Question: I have a code which prints out one cell of a name in column 1 and 4 and the information corresponding to those names in column 2 and 3 which take up many rows.
The first file works well but all of the subsequent ones are printing one row lower than they should be. I have been playing with it and I imagine it is an easy fix of a +1 somewhere it shouldn't be or needing to take away the +1 for the following files.. but I cannot find it. Here is an image of what is happening. My code is provided below. Section (5) is where i print the info in columns 1 and 4. Any ideas?

'''
Option Explicit
Sub LoopThroughDirectory()
Dim objFSO As Object
Dim objFolder As Object
Dim objFile As Object
Dim MyFolder As String
Dim StartSht As Worksheet, ws As Worksheet
Dim WB As Workbook
Dim i As Integer
Dim LastRow As Integer, erow As Integer
Dim Height As Integer
Dim RowLast As Long
'turn screen updating off - makes program faster
'Application.ScreenUpdating = False
'location of the folder in which the desired TDS files are
MyFolder = "C:\Users\trembos\Documents\TDS\progress\"
'Set StartSht = ActiveSheet
Set StartSht = Workbooks("masterfile.xlsm").Sheets("Sheet1")
'create an instance of the FileSystemObject
Set objFSO = CreateObject("Scripting.FileSystemObject")
'get the folder object
Set objFolder = objFSO.GetFolder(MyFolder)
i = 1
'loop through directory file and print names
'(1)
For Each objFile In objFolder.Files
If LCase(Right(objFile.Name, 3)) = "xls" Or LCase(Left(Right(objFile.Name, 4), 3)) = "xls" Then
'(2)
'print file name to Column 1
Set WB = Workbooks.Open(fileName:=MyFolder & objFile.Name)
Set ws = WB.ActiveSheet
'(3)
'copy HOLDER column from F11 (11, 6) until empty
With ws
LastRow = GetLastRowInColumn(ws, "A")
.Range(.Cells(11, 6), .Cells(LastRow, 6)).Copy
End With
Dim destination
LastRow = GetLastRowInColumn(StartSht, "B")
Set destination = StartSht.Range("B" & LastRow).Offset(1)
'print HOLDER column to column 2 in masterfile in next available row
destination.PasteSpecial
'(4)
'ReDefine the destination range to paste into Column C
LastRow = GetLastRowInColumn(StartSht, "C")
Set destination = StartSht.Range("C" & LastRow).Offset(1)
With ws
'copy CUTTING TOOL column from F11 (11, 7) until empty
LastRow = GetLastRowInColumn(ws, "G")
'print CUTTING TOOL column to column 3 in masterfile in next available row
.Range(.Cells(11, 7), .Cells(LastRow, 7)).Copy _
destination:=destination
End With
'(5)
With WB
'print TDS information
For Each ws In .Worksheets
'print the file name to Column 1
StartSht.Cells(i + 1, 1) = objFile.Name
'print TDS name to Column 4
With ws
.Range("J1").Copy StartSht.Cells(i + 1, 4)
End With
i = GetLastRowInSheet(StartSht) + 1
'move to next file
Next ws
'(6)
'close, do not save any changes to the opened files
.Close SaveChanges:=False
End With
End If
'move to next file
Next objFile
'turn screen updating back on
'Application.ScreenUpdating = True
ActiveWindow.ScrollRow = 1
'(7)
End Sub
Function GetLastRowInColumn(theWorksheet As Worksheet, col As String)
With theWorksheet
GetLastRowInColumn = .Range(col & .Rows.count).End(xlUp).Row
End With
End Function
Function GetLastRowInSheet(theWorksheet As Worksheet)
Dim ret
With theWorksheet
If Application.WorksheetFunction.CountA(.Cells) <> 0 Then
ret = .Cells.Find(What:="*", _
After:=.Range("A1"), _
Lookat:=xlPart, _
LookIn:=xlFormulas, _
SearchOrder:=xlByRows, _
SearchDirection:=xlPrevious, _
MatchCase:=False).Row
Else
ret = 1
End If
End With
GetLastRowInSheet = ret
End Function
'''
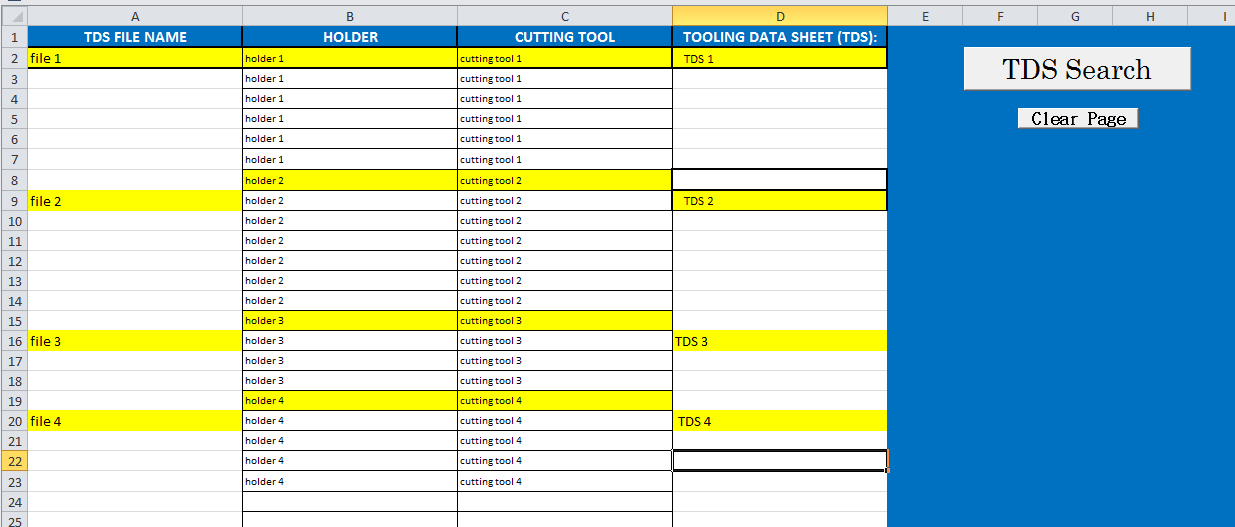
Answer: You are using the variable 'i' to track which row you should fill in columns A and D. You initialise 'i = 1' and then add 1 every time you write to the sheet '.Cells(i + 1,...'. But you also add 1 when you update the variable 'i = GetLastRowInSheet(StartSht) + 1'
I suggest you initialise 'i = 2' and then write to the 'i' row
'''
'(5)
With WB
'print TDS information
For Each ws In .Worksheets
'print the file name to Column 1
StartSht.Cells(i, 1) = objFile.Name
'print TDS name to Column 4
With ws
.Range("J1").Copy StartSht.Cells(i, 4)
End With
i = GetLastRowInSheet(StartSht) + 1 ' this gets the row number for the next file
'move to next file
Next ws
'''